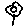
Label: flower